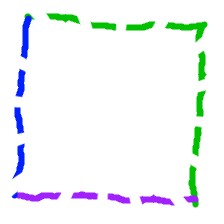
Shape: square